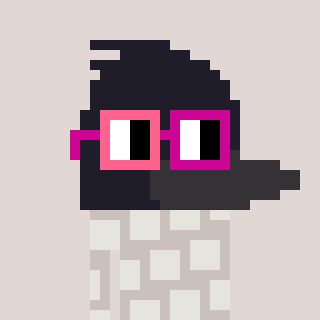
a pixel art character with square pink and red glasses, a raven-shaped head and a foggrey-colored body on a warm background